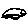
Label: car